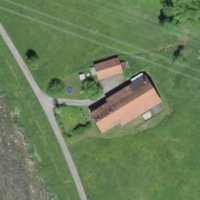
EUNIS habitat code: 24
Species observed at this site:
Libellula depressa
Lonicera periclymenum
Daucus carota